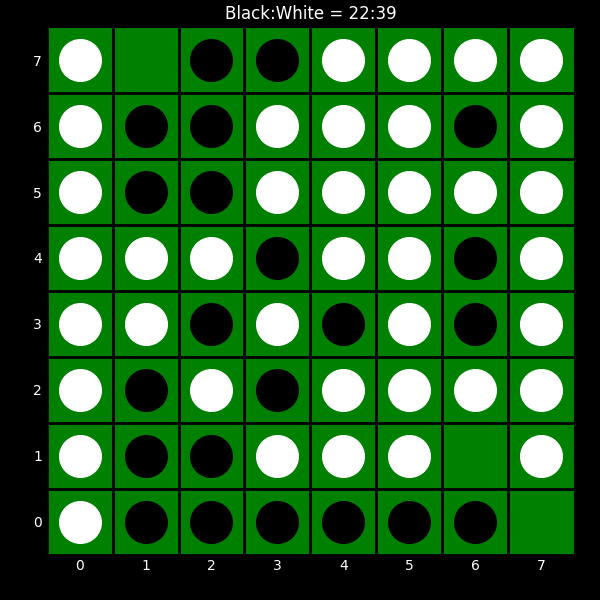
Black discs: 22
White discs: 39